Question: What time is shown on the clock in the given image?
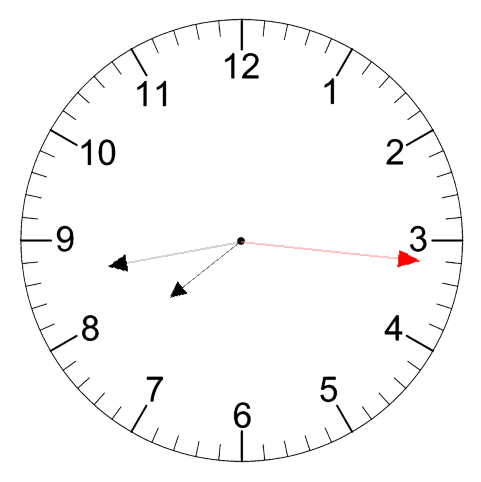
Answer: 07:43:16